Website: slack
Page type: payment
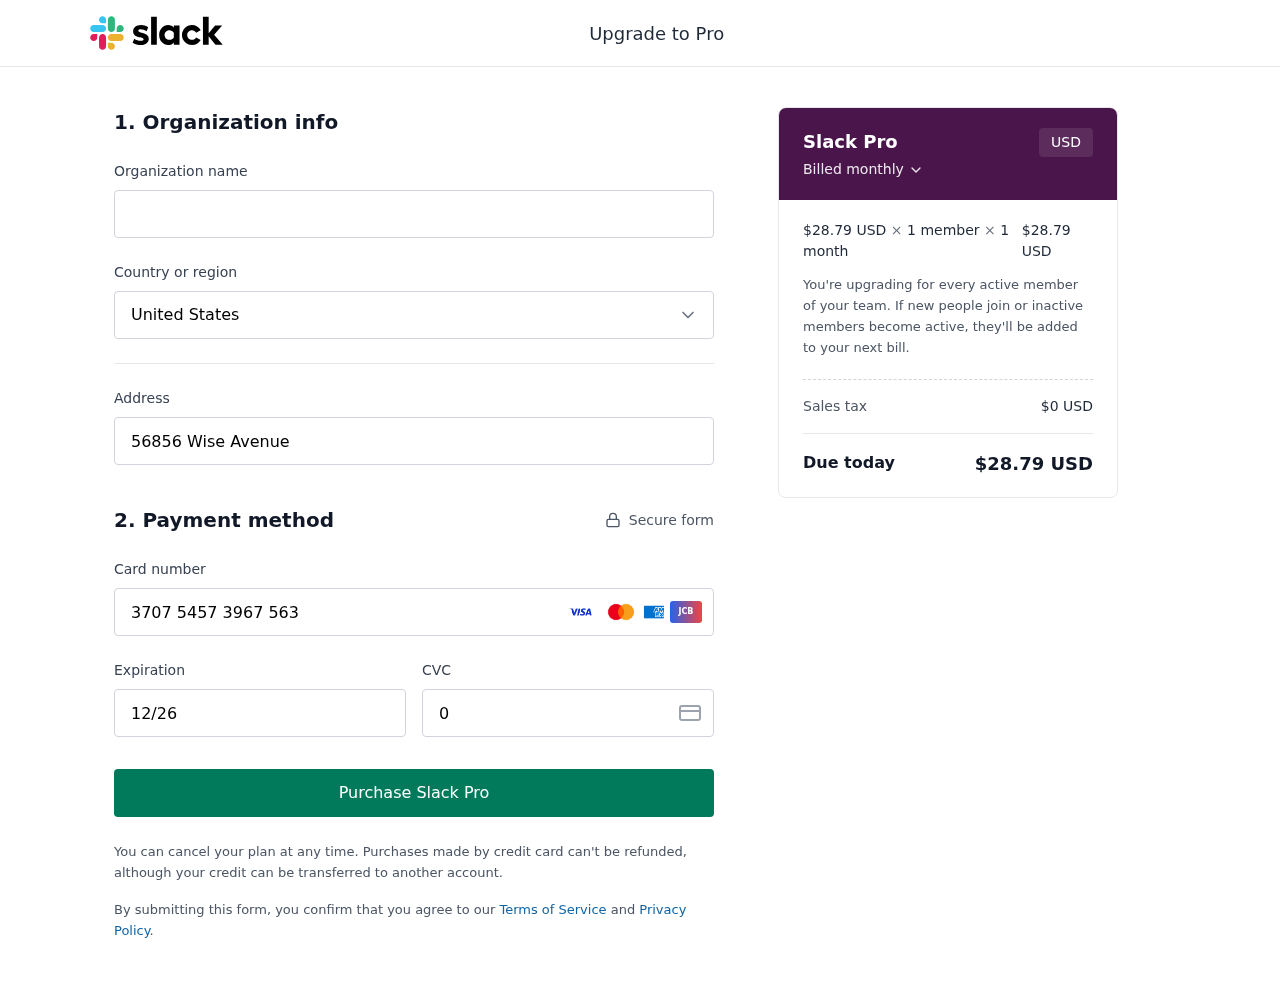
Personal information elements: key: PII_CARD_CVV
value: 0905
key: PII_CARD_EXPIRY
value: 12/26
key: PII_CARD_NUMBER
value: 3707 5457 3967 563
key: PII_COUNTRY
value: United States
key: PII_STREET
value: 56856 Wise Avenue
Product elements: key: PRODUCT1_PRICE
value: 28.79
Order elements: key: ORDER_SUBTOTAL
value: $28.79 USD
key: ORDER_TAX
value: $0 USD
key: ORDER_TOTAL
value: $28.79 USD